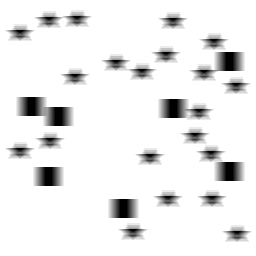
Squares: 7
Triangles: 0
Stars: 21
Total shapes: 28